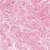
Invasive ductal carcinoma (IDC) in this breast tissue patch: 0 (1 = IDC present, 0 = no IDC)